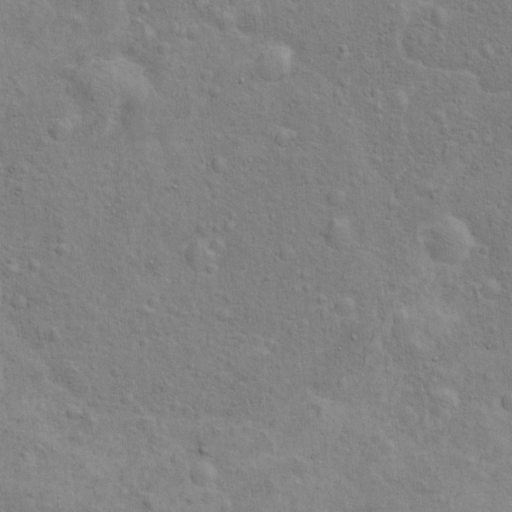
Classes present: Background